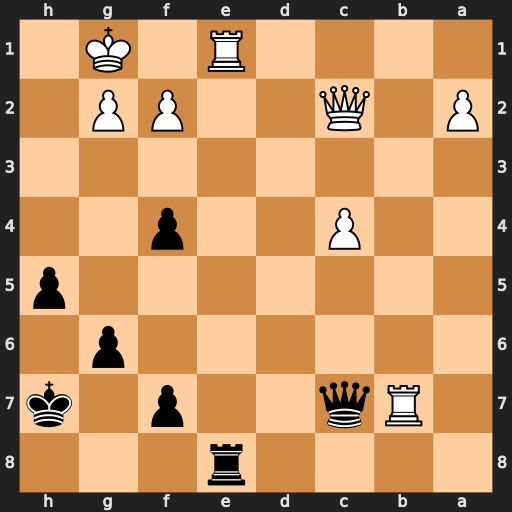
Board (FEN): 4r3/1Rq2p1k/6p1/7p/2P2p2/8/P1Q2PP1/4R1K1
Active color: b
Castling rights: -
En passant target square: -
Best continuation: Rxe1+ Kh2 Qxb7